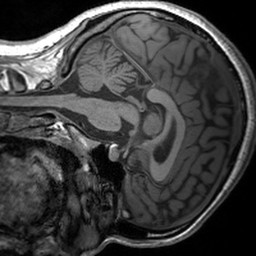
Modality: T1w
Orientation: sagittal
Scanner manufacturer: siemens
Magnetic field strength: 3 T
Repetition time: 1.54 s
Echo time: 0.00234 s